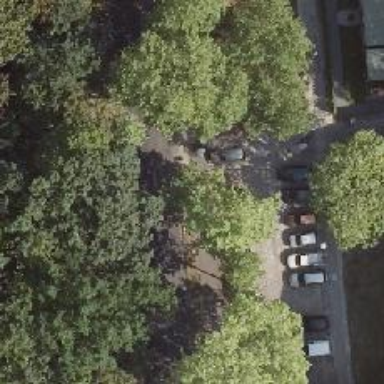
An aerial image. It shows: Avenue lined with broadleaved deciduous trees.